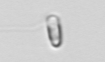
Label: flagellate